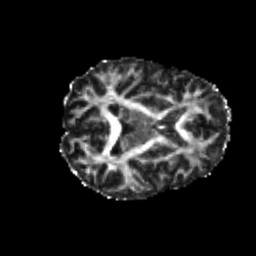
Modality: FA
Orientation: axial
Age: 23
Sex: female
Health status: healthy
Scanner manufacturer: philips
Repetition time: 7.391 s
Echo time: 0.08599 s